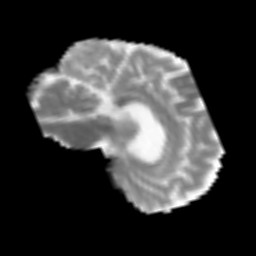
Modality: MD
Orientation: sagittal
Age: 56
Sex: male
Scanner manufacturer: siemens
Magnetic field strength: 3 T
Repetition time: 3.2 s
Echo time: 0.081 s